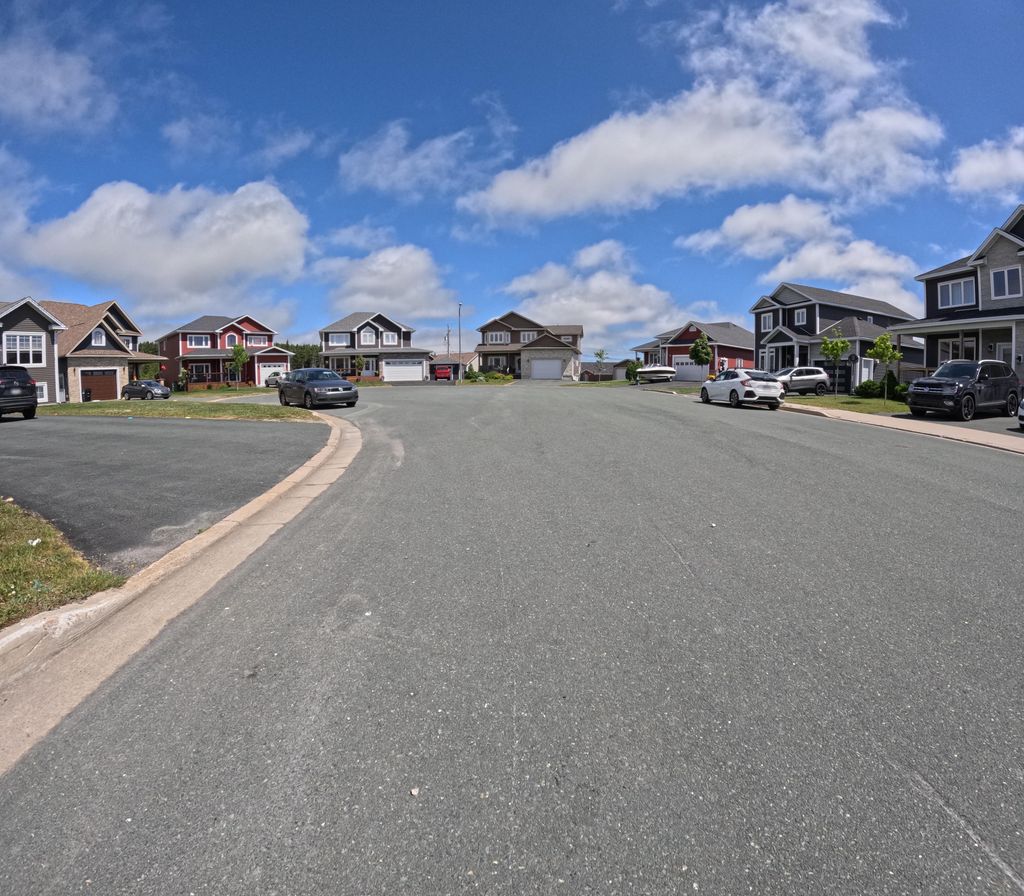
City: st_johns